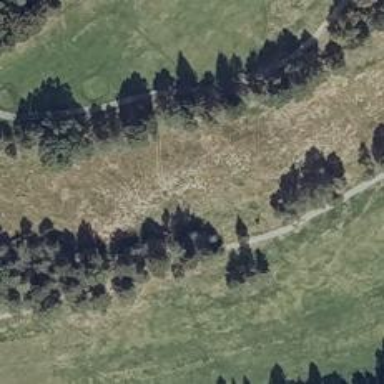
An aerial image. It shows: Golf hole.